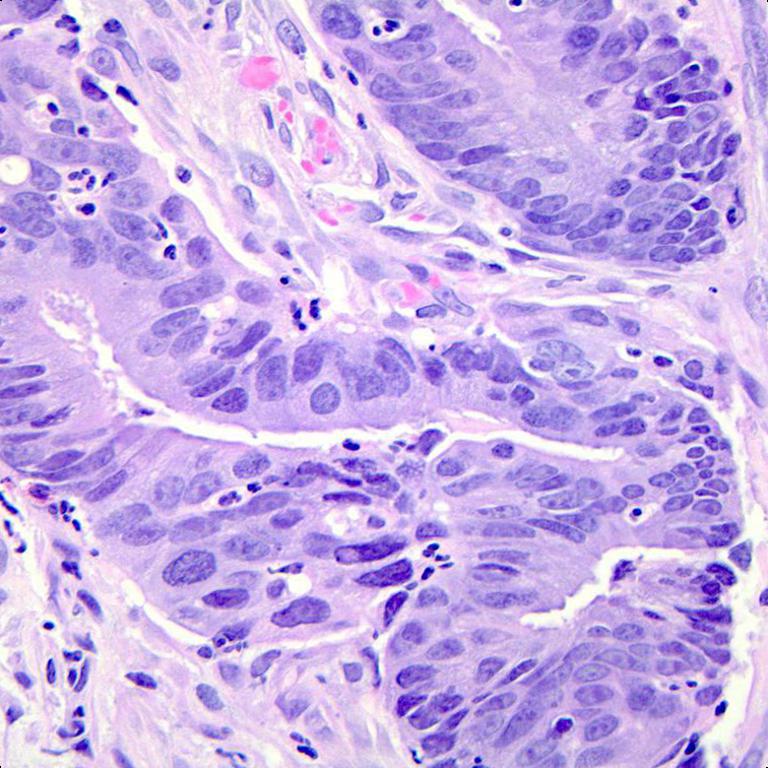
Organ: colon
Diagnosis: adenocarcinomas